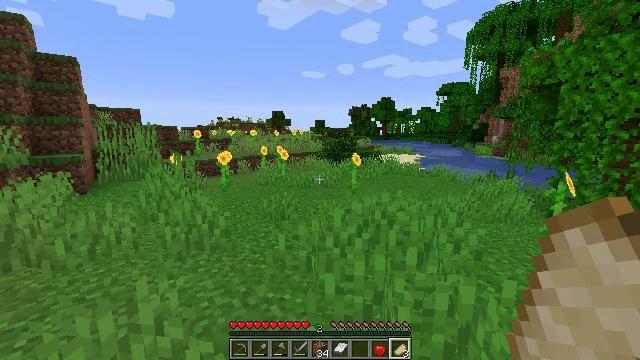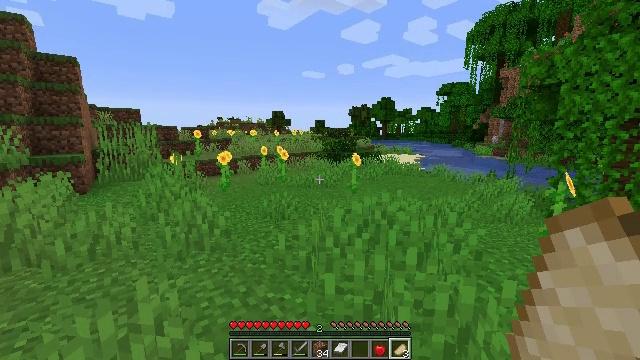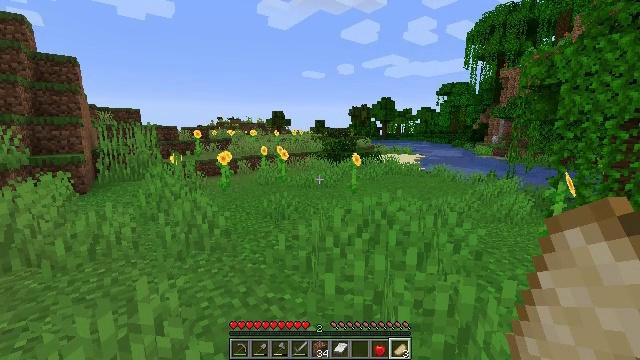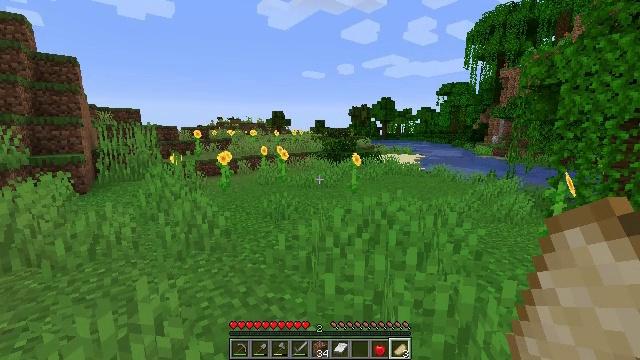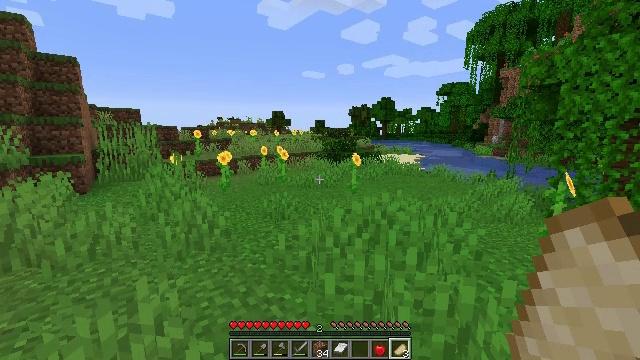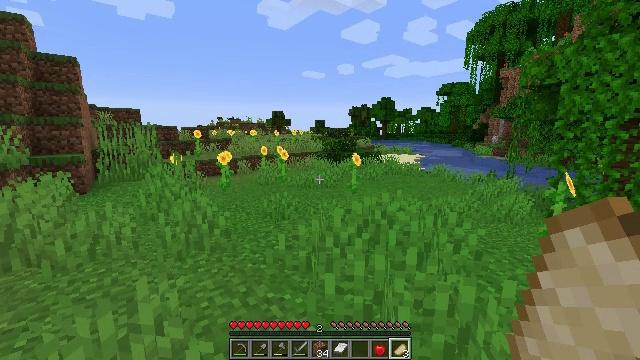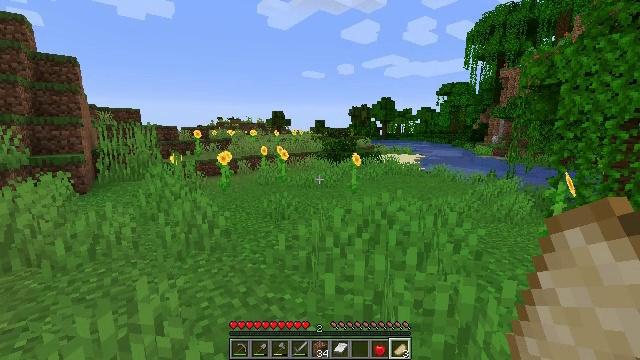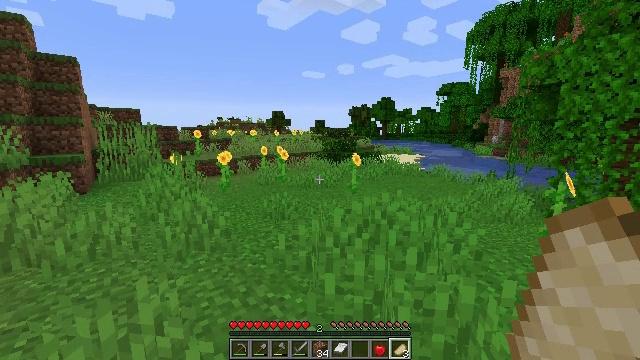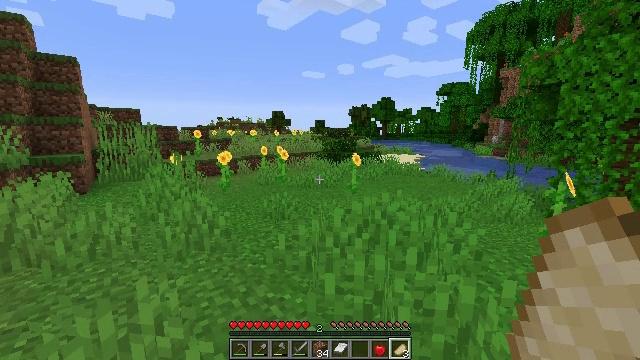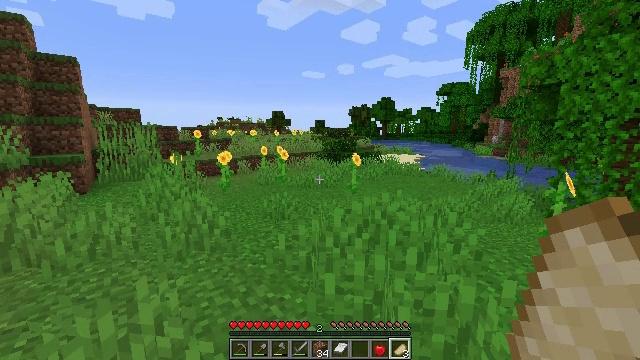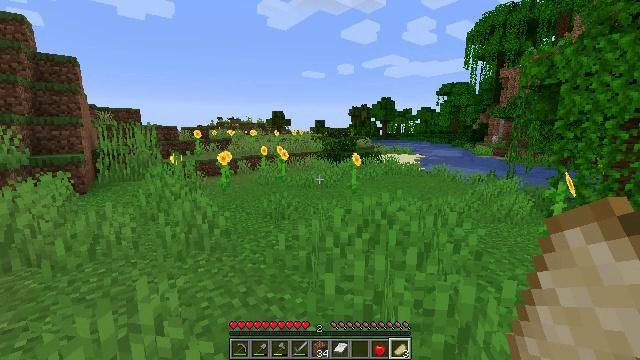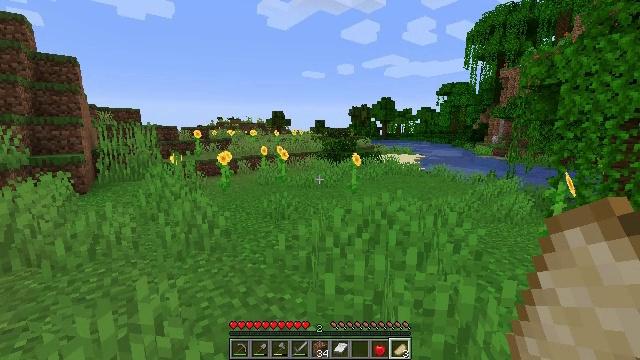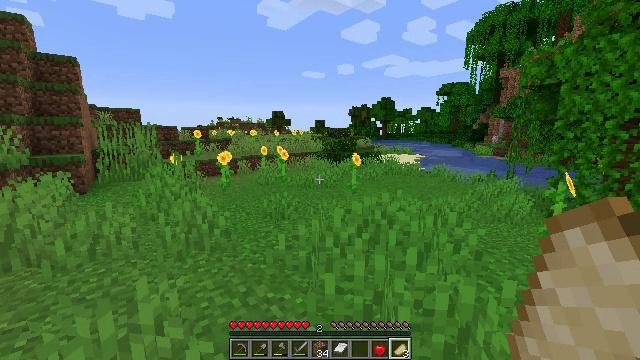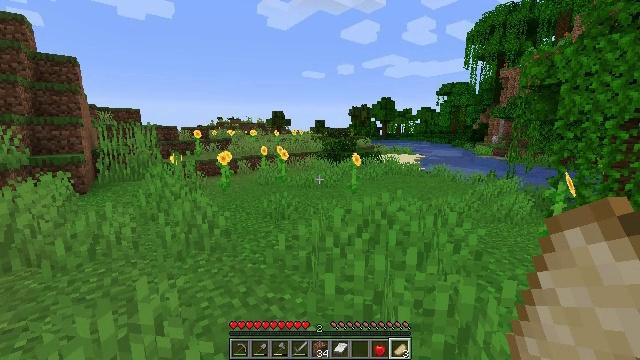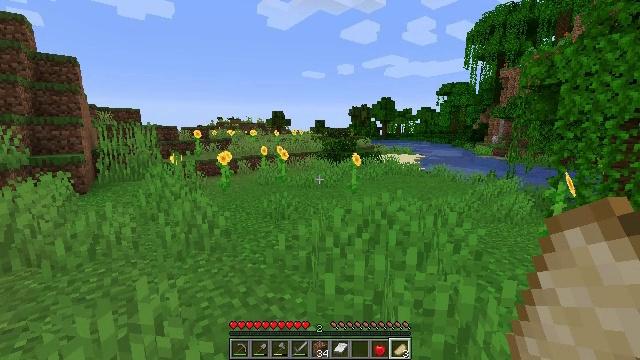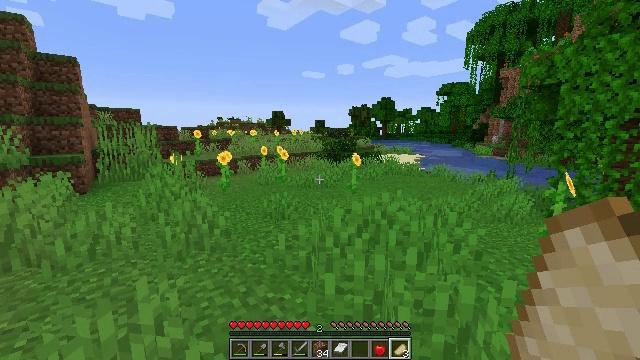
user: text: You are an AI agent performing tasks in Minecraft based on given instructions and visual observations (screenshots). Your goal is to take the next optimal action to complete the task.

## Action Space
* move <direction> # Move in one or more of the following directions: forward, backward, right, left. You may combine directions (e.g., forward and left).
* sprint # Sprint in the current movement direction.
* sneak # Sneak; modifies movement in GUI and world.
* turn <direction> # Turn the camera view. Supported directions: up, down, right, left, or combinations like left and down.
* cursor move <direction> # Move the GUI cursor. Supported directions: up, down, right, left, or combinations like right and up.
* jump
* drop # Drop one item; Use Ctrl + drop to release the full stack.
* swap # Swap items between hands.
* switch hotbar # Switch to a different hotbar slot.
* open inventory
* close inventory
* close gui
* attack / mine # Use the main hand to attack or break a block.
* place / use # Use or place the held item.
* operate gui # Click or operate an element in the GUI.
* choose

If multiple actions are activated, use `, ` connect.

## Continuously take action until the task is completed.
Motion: motion action
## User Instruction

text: Attack the clay block to obtain it.
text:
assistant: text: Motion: no_op
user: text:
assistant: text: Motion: no_op
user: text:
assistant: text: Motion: no_op
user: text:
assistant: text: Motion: no_op
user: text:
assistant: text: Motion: no_op
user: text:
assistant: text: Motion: no_op
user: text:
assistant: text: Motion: no_op
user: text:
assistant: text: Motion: no_op
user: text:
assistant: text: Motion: no_op
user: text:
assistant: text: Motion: no_op
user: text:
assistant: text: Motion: no_op
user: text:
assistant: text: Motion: no_op
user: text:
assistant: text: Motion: no_op
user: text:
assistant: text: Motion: no_op
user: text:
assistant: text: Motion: no_op
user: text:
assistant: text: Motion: no_op
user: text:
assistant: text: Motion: no_op
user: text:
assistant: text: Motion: no_op
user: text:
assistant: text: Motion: no_op
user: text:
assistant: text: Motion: no_op
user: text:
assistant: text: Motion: no_op
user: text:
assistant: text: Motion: no_op
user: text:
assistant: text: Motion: no_op
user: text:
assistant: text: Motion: no_op
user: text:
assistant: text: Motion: no_op
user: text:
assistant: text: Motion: no_op
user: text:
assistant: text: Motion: no_op
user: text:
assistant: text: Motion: no_op
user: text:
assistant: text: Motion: no_op
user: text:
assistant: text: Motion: no_op